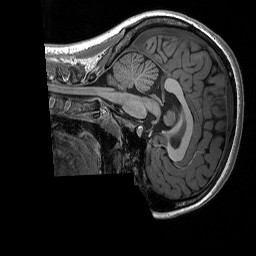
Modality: T1w
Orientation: sagittal
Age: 20
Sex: female
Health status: healthy
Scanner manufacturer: siemens
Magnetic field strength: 3 T
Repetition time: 2.3 s
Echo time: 0.00298 s